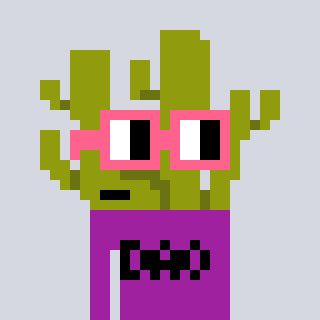
a pixel art character with square pink glasses, a cactus-shaped head and a magenta-colored body on a cool background